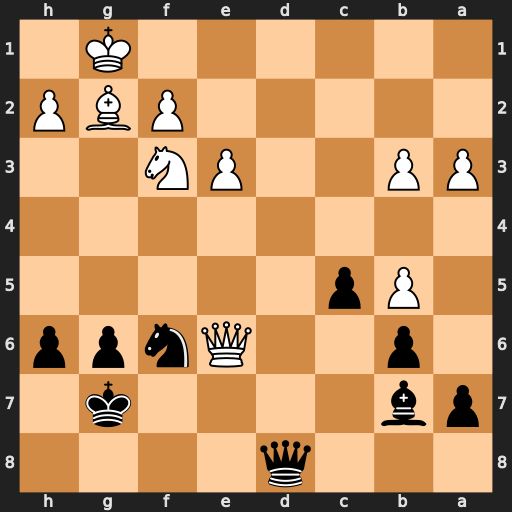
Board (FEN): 3q4/pb4k1/1p2Qnpp/1Pp5/8/PP2PN2/5PBP/6K1
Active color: b
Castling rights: -
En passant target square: -
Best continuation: Qd1+ Bf1 Qxf3